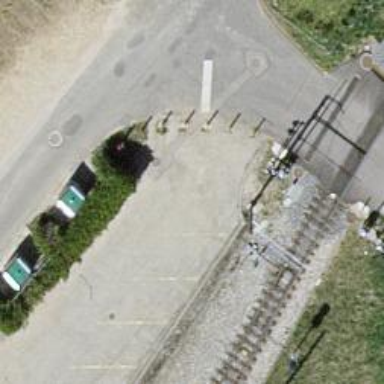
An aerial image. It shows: Bollard.